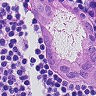
Metastatic tissue present: yes